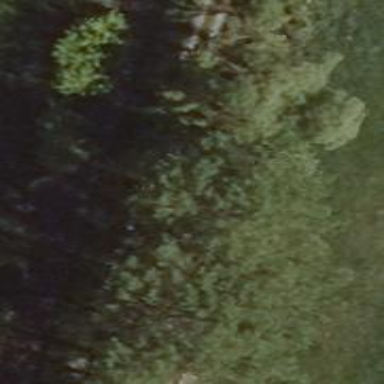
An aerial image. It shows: Row of deciduous broadleaved trees.